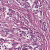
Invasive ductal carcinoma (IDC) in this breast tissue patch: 1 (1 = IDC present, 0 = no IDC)